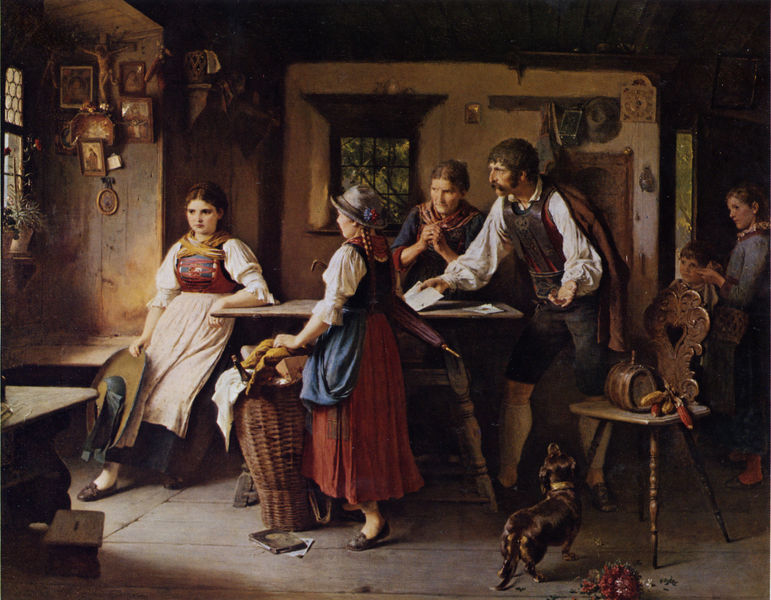
Titel: An die unrechte Adresse
Künstler: Ludwig Vollmar
Standort: Mönchengladbach
Institution: Galerie Cohnen
Schlagwörter: gruppe, mann, fenster, frau, hut, kleid, licht, stuhl, tisch, dackel, hund, familie, bauern, genre, schürze, bilder, schuhe, schemel, korb, stube, idyll, tracht, biedermeier, wanderer, hdackel, wohntimmer